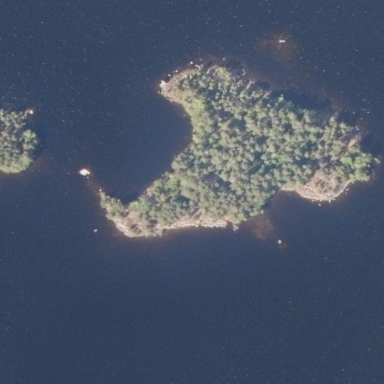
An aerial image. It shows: Islet.